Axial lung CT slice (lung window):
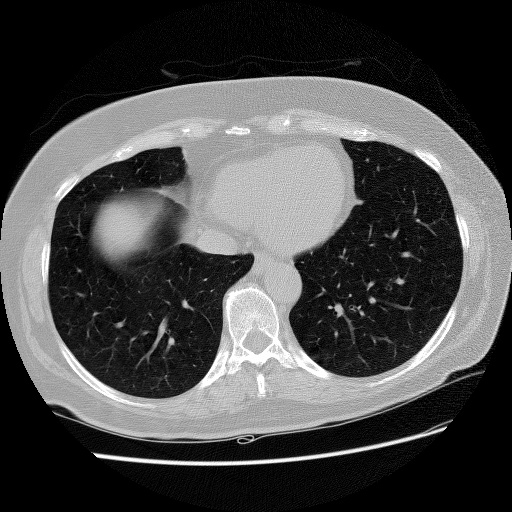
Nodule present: no